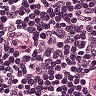
Metastatic tissue present: no